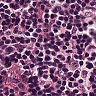
Metastatic tissue present: no